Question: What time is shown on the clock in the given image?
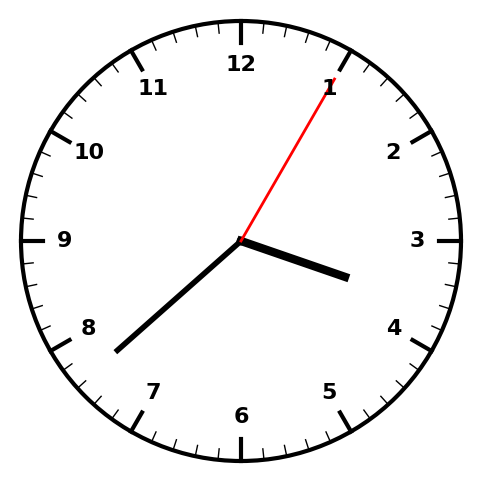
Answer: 03:38:05